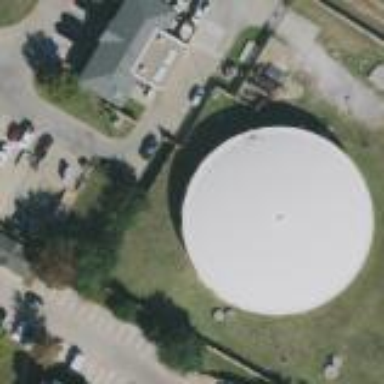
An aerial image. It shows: Industrial building with water tower.